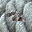
Label: 2